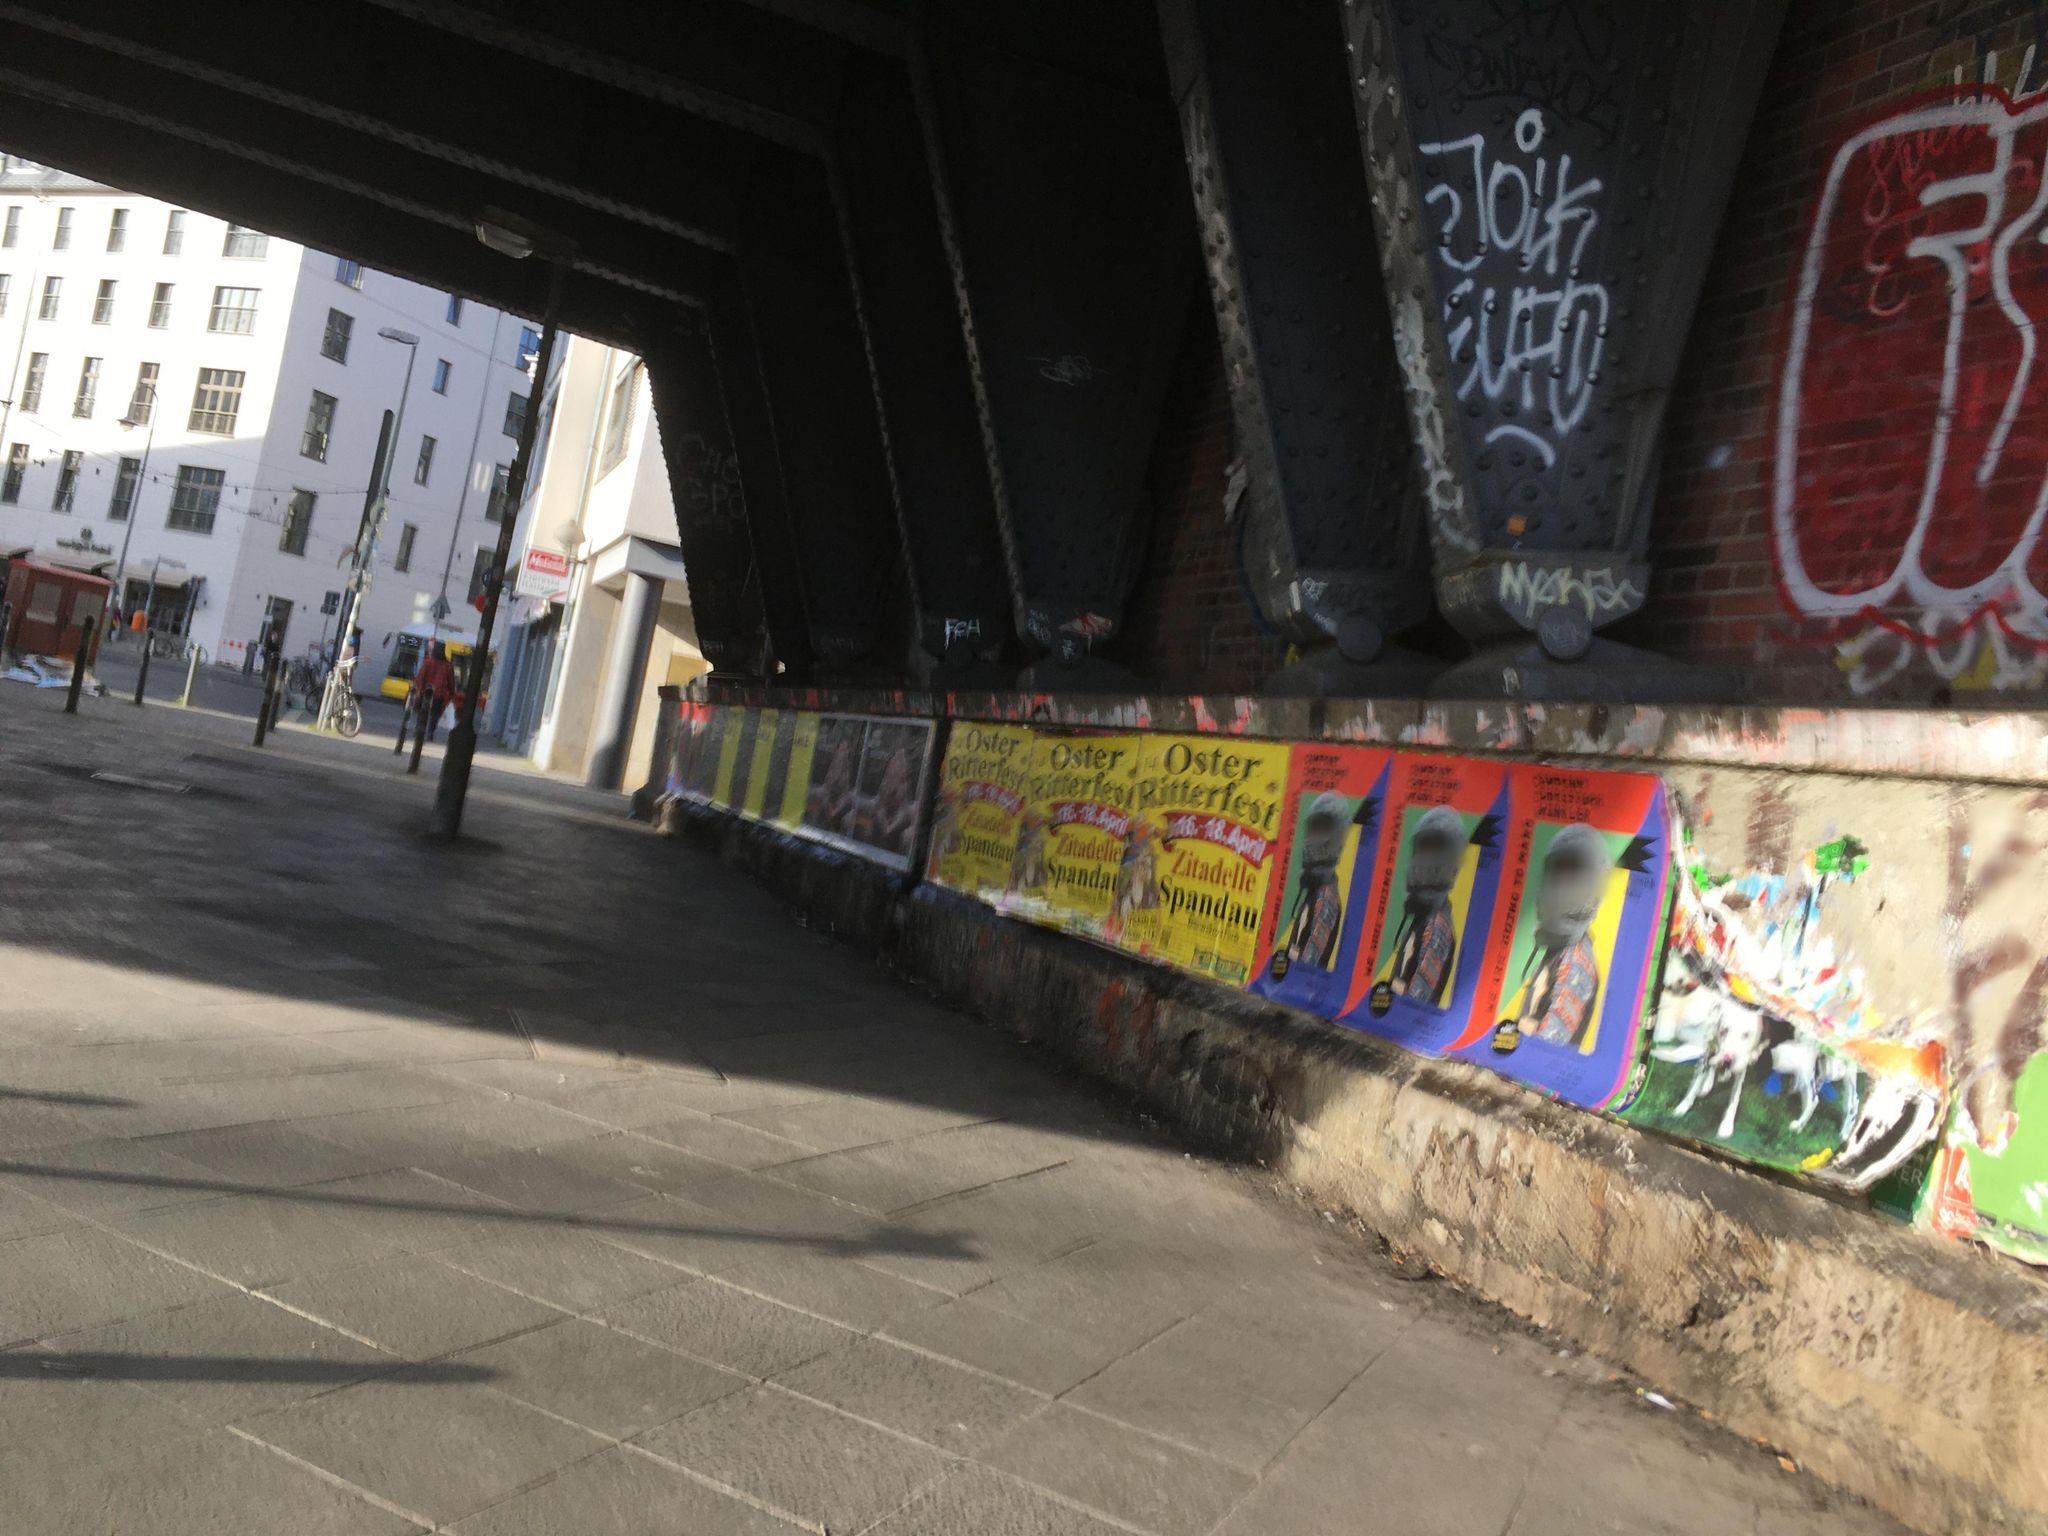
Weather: clear
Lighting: day
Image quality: good
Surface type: walking surface
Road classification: service, pedestrian
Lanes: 1
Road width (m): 12.2
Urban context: urban centre
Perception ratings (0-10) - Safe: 0.45, Lively: 3.65, Beautiful: 2.58, Boring: 6.35, Depressing: 2.09, Wealthy: 2.01